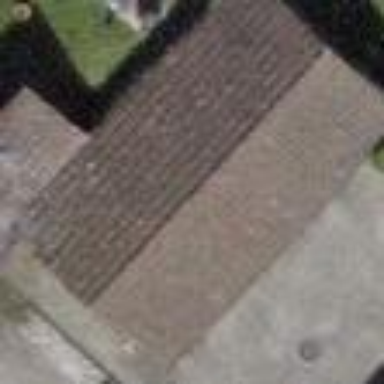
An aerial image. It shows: Garage.